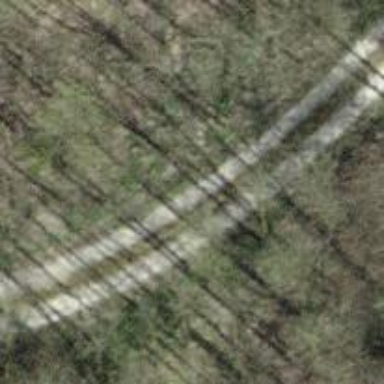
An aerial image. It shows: Compacted track with grade2 level.